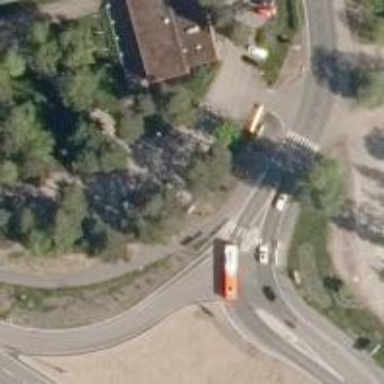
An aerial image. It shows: Crossing on cycleway.